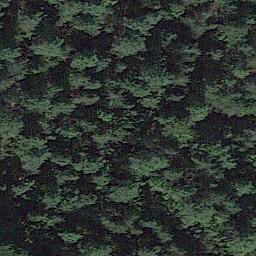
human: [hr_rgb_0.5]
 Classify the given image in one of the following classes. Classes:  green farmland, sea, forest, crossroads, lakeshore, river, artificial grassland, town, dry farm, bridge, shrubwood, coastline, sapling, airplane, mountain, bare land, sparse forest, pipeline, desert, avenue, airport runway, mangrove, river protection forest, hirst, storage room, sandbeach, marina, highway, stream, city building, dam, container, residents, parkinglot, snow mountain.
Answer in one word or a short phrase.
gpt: forest